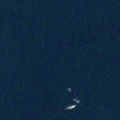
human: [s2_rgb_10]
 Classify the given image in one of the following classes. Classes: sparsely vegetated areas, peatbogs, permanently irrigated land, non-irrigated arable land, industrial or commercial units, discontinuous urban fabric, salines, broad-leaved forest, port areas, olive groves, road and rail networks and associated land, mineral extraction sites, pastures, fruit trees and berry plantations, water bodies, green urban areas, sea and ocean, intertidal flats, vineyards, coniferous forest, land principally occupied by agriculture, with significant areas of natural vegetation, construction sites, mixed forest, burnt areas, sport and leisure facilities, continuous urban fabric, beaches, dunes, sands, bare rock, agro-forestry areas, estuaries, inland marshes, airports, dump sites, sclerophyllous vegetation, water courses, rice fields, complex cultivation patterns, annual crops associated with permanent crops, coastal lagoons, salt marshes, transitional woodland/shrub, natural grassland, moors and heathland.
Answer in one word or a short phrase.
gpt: sea and ocean